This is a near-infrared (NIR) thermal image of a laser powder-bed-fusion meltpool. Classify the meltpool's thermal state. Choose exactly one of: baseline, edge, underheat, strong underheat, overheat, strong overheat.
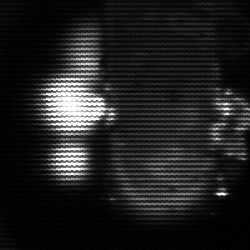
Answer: strong underheat